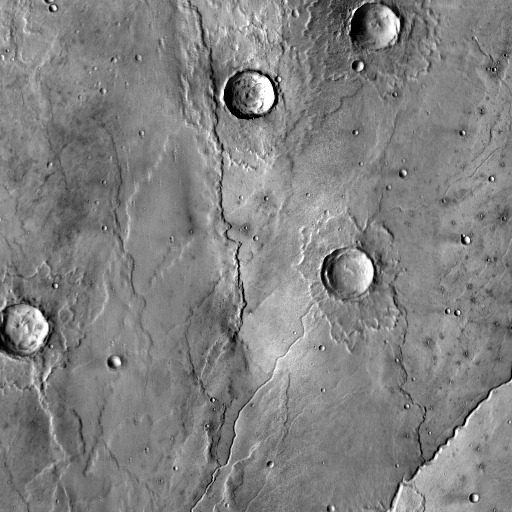
Crater classes present: Background, Other, Layered, Secondary